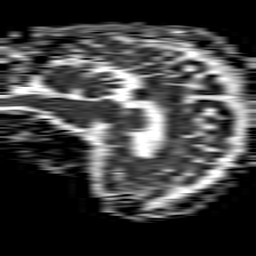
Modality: ADC
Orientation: sagittal
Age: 83
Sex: male
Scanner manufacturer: philips
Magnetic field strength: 1.5 T
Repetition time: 4.6 s
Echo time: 0.08631 s